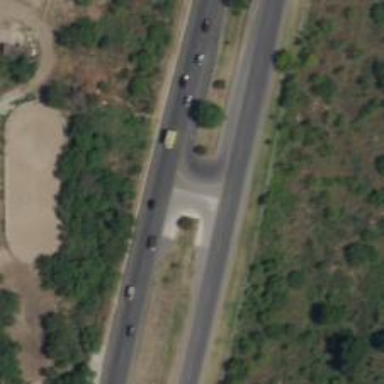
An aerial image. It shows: Trunk link highway.